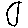
Label: moon